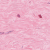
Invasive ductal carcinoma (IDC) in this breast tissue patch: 0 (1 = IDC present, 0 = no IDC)